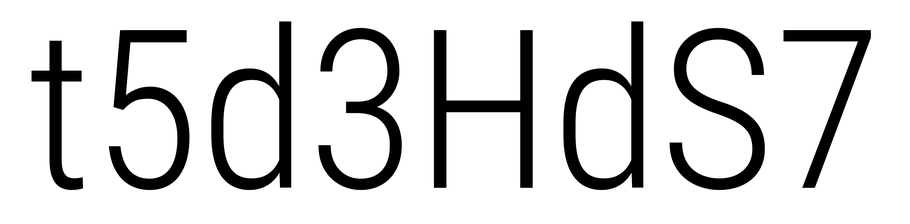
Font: Roboto_Condensed_Light